Question: What is the result of this measurement?
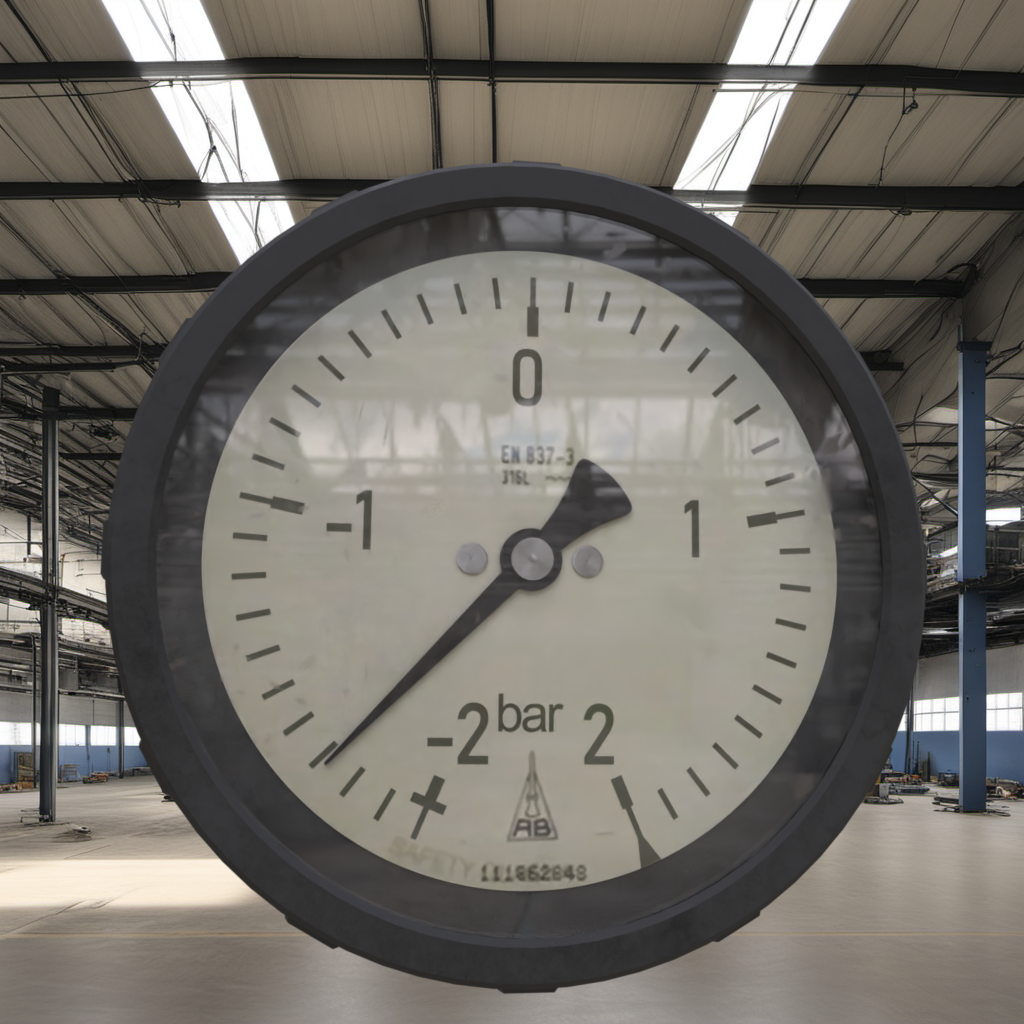
Answer: The result is -1.81
Question: What is the range of the measurement shown in the image?
Answer: The range is from -2 to 2
Question: What is the minimum and maximum reading range of the measurement in the image?
Answer: The minimum value is -2 and the maximum value is 2